四年级 · 度量几何学
把长方形的一个角折叠后如下图所示。 $\angle 1=32^{\circ}, \angle 2$ 是多少度?

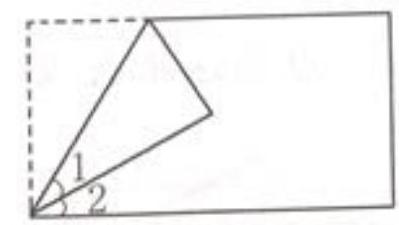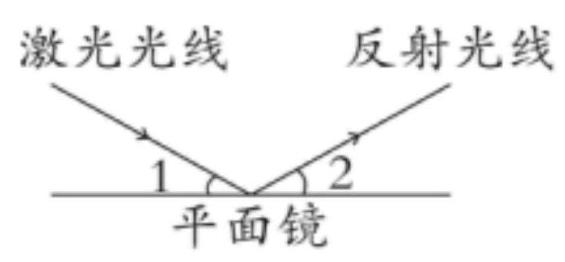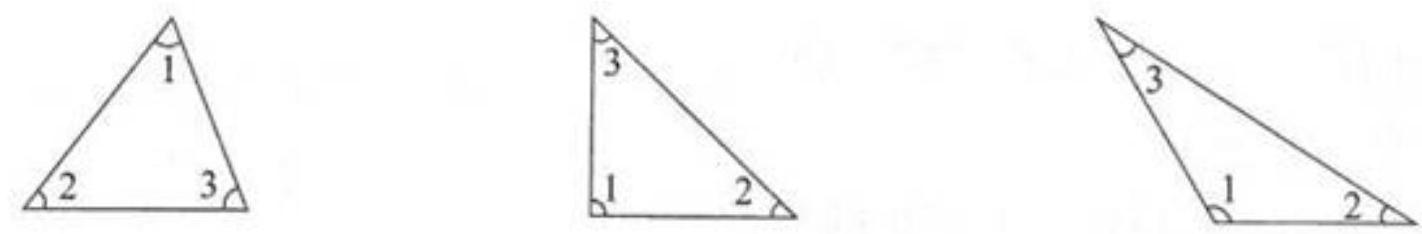
答案: 解: $\angle 2=90^{\circ}-32^{\circ} \times 2=26^{\circ}$

答: $\angle 2$ 是 26 度。
解析: 答案:解: $\angle 2=90^{\circ}-32^{\circ} \times 2=26^{\circ}$

答: $\angle 2$ 是 26 度。